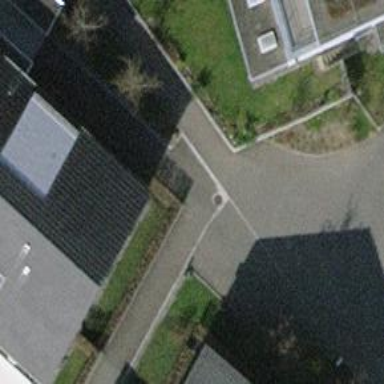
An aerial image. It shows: Footway along the road.